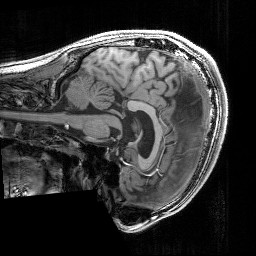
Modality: T1w
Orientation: sagittal
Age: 24
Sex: male
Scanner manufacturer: siemens
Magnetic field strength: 3 T
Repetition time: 2.3 s
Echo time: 0.00344 s